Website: slack
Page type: payment
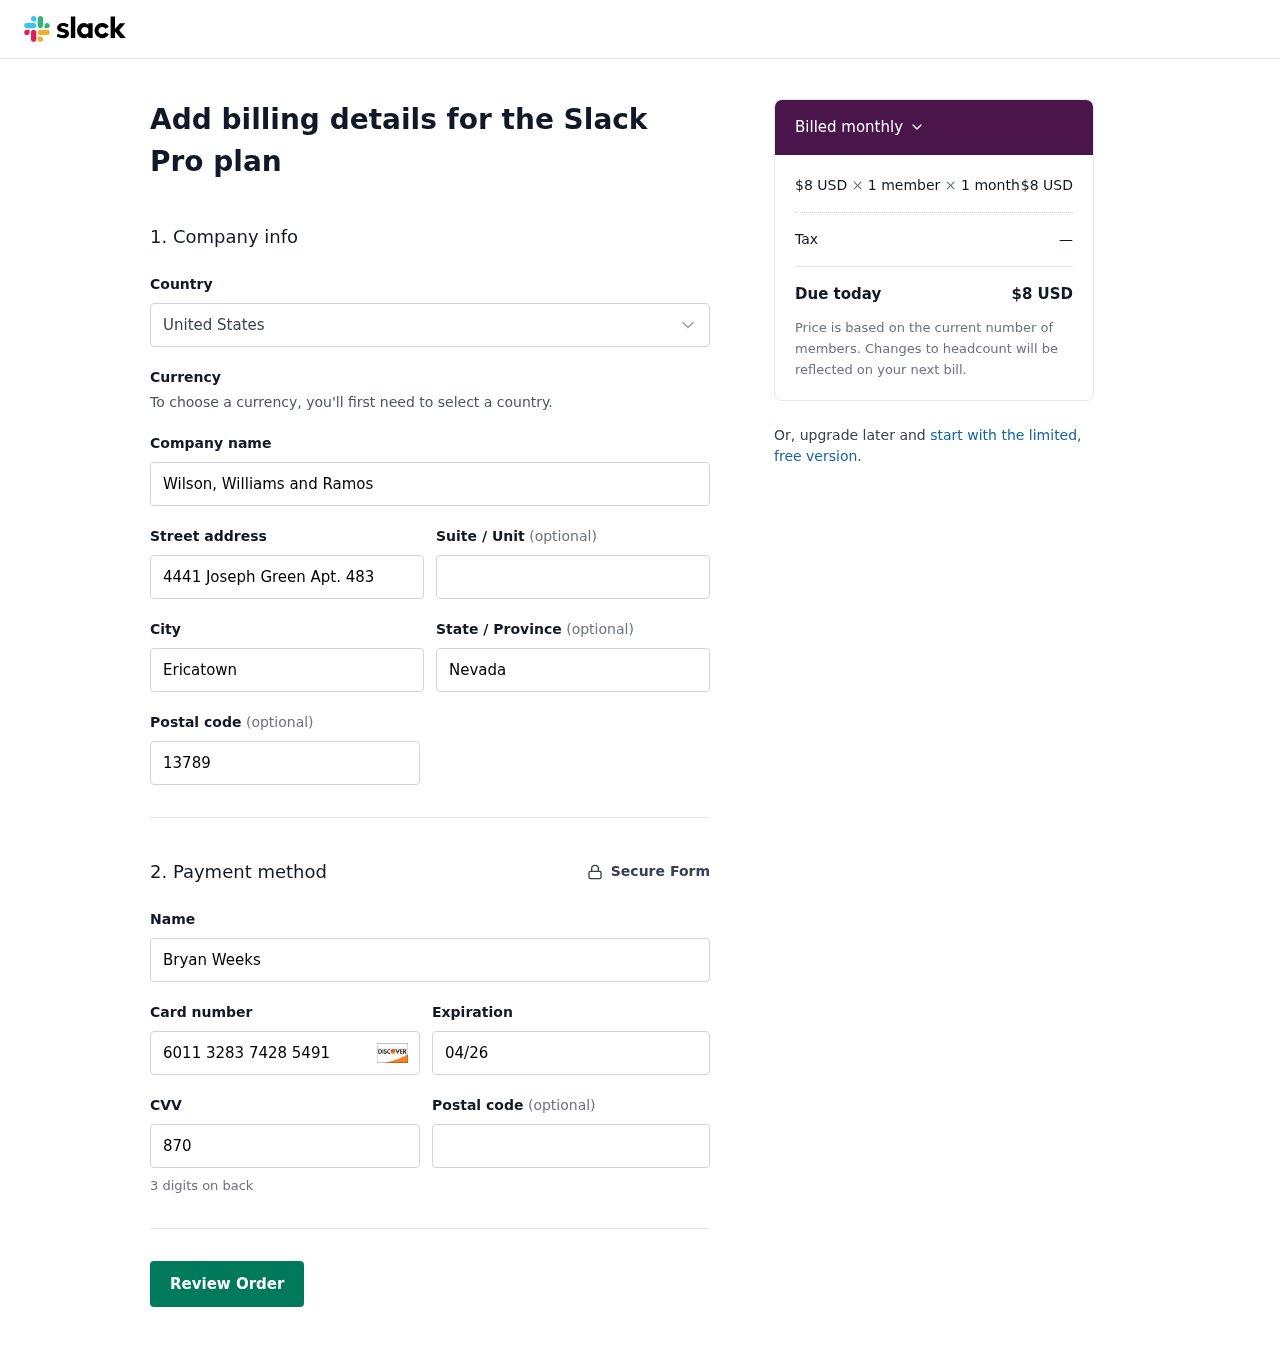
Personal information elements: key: PII_COUNTRY
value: United States
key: PII_COMPANY
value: Wilson, Williams and Ramos
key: PII_STREET
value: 4441 Joseph Green Apt. 483
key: PII_CITY
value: Ericatown
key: PII_STATE
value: Nevada
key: PII_POSTCODE
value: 13789
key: PII_FULLNAME
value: Bryan Weeks
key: PII_CARD_NUMBER
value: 6011 3283 7428 5491
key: PII_CARD_EXPIRY
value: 04/26
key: PII_CARD_CVV
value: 870
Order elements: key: ORDER_PRICE_PER_MEMBER
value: $8 USD
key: ORDER_NUM_MEMBERS
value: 1 member
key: ORDER_NUM_MONTHS
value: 1 month
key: ORDER_SUBTOTAL
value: $8 USD
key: ORDER_TAX
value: —
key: ORDER_TOTAL
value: $8 USD